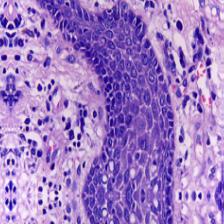
Diagnosis: OSCC